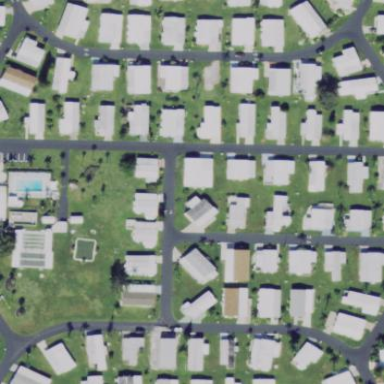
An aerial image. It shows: Trailer park area.